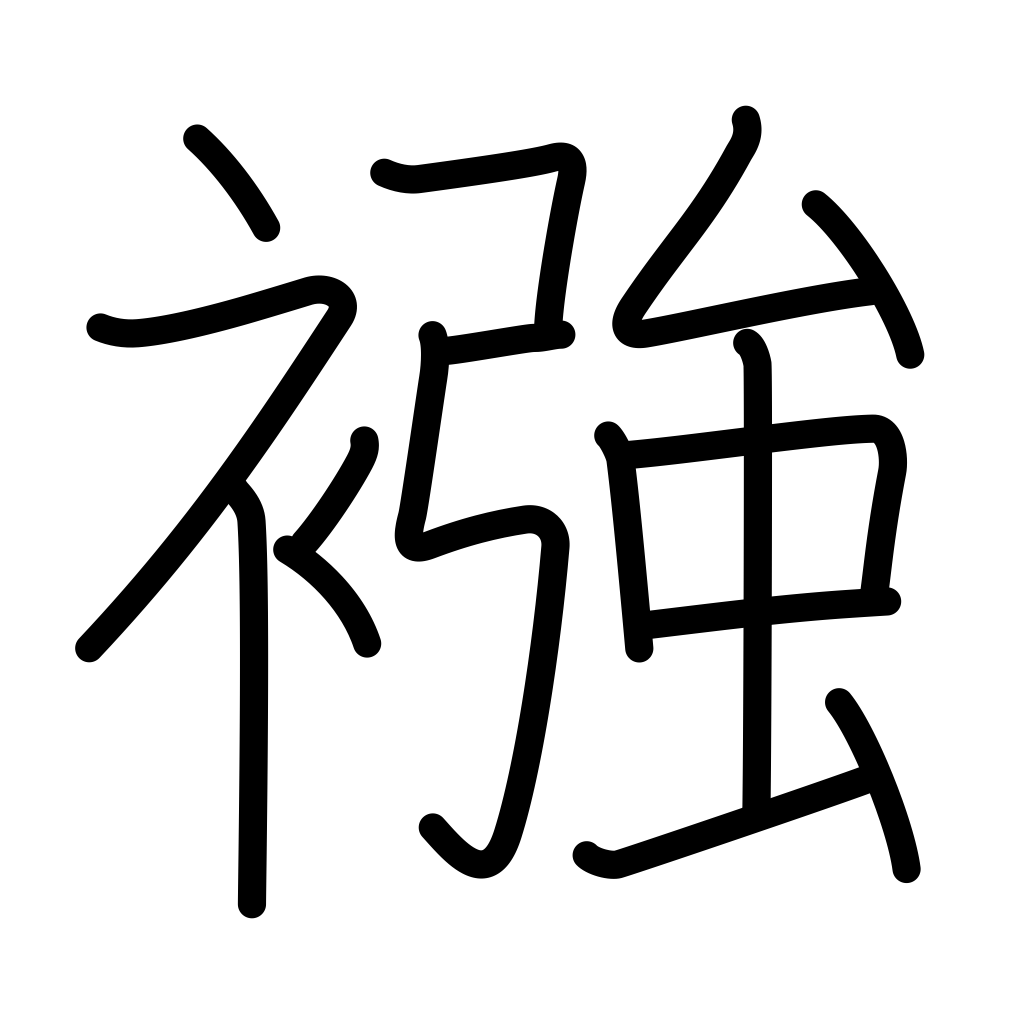
Meaning: diaper